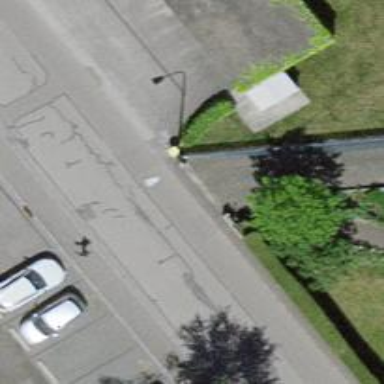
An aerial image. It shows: Post box is visible.